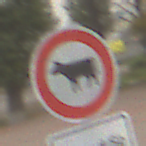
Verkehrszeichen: VerbotViehtrieb
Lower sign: ZeitangabenMitBeschraenkungAufWochentage8
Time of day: MorningAfternoon
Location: Outdoor (Suburban)
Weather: Overcast
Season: NotSpecified
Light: Natural